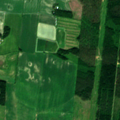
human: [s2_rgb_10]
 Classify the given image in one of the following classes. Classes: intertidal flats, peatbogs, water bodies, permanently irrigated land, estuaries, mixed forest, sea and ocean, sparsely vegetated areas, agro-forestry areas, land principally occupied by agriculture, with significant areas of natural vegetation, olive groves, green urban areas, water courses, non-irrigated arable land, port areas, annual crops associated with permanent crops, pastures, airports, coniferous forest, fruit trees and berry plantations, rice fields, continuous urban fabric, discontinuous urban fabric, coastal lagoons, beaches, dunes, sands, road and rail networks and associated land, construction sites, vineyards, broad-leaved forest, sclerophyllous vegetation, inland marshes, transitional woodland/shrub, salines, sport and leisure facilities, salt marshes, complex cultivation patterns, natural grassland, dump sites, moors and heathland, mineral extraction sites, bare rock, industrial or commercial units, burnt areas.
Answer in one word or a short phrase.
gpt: non-irrigated arable land, coniferous forest, mixed forest